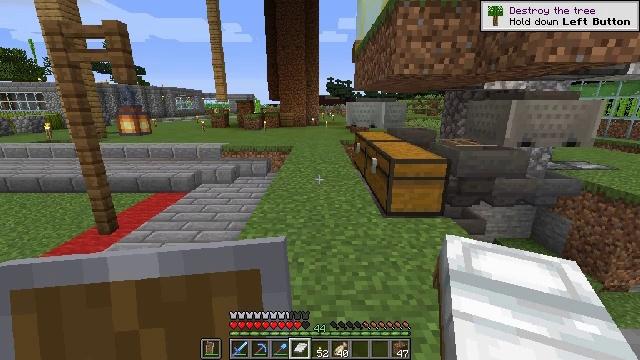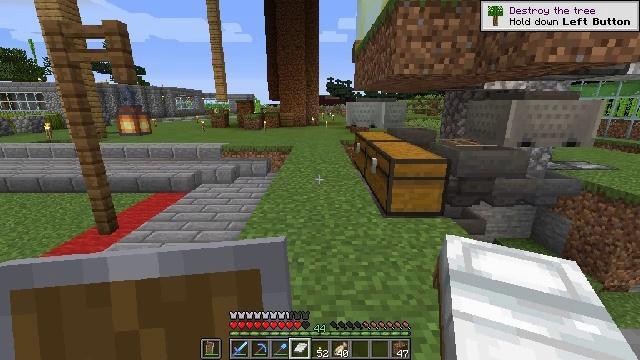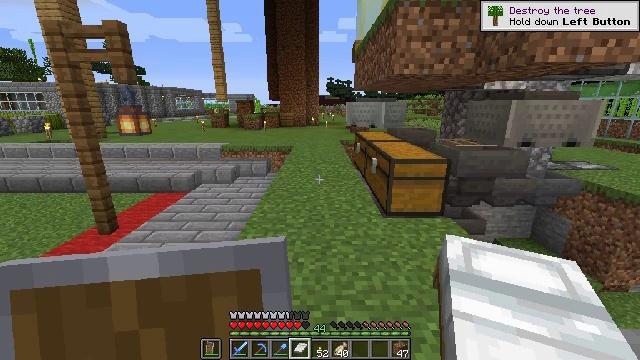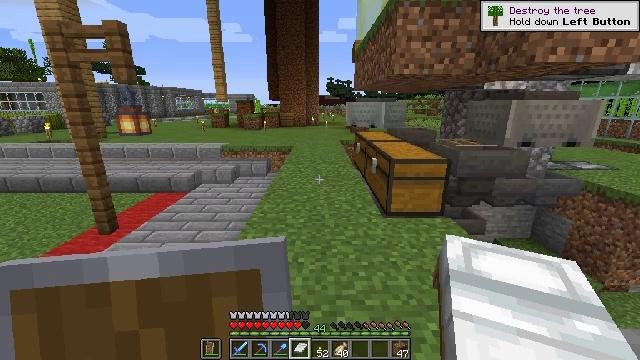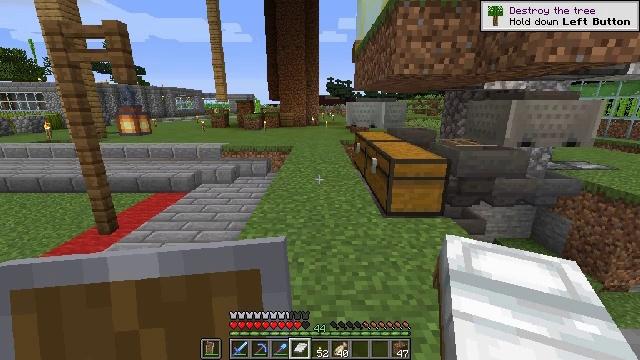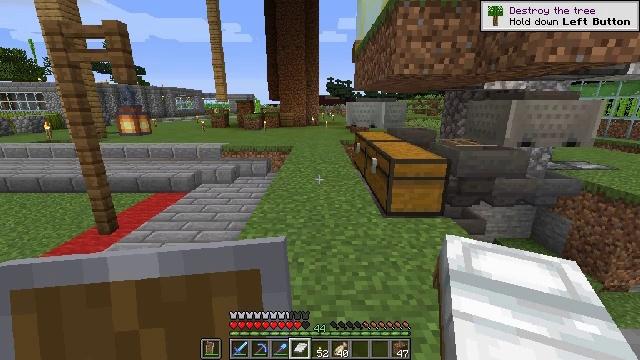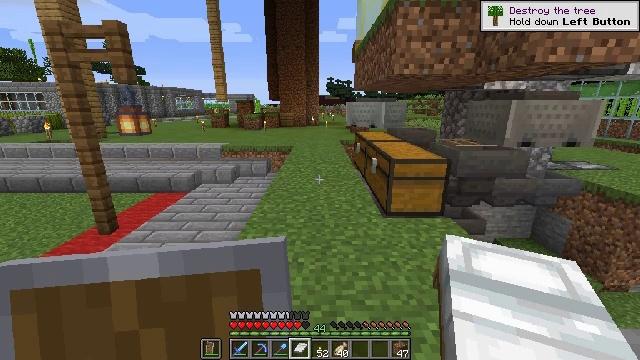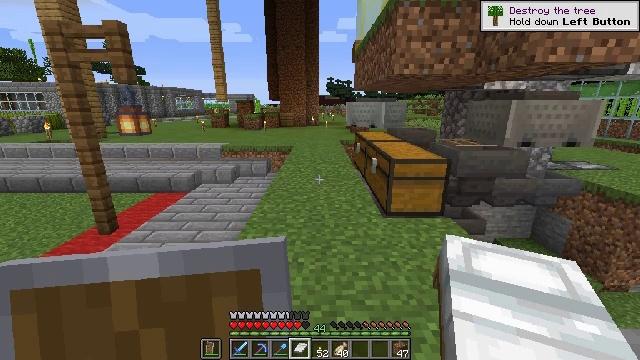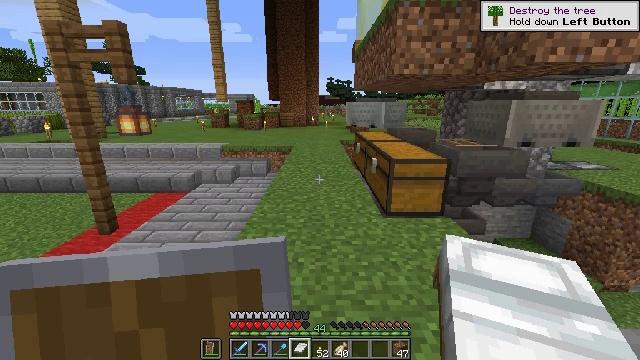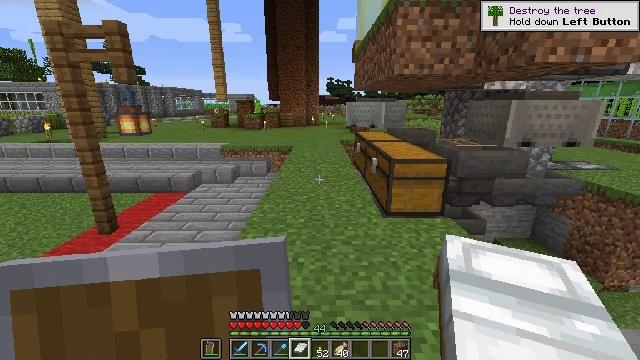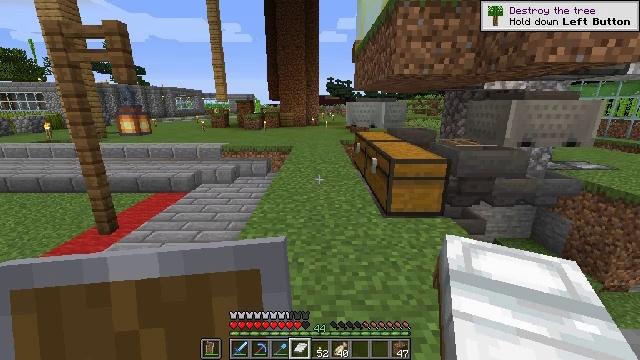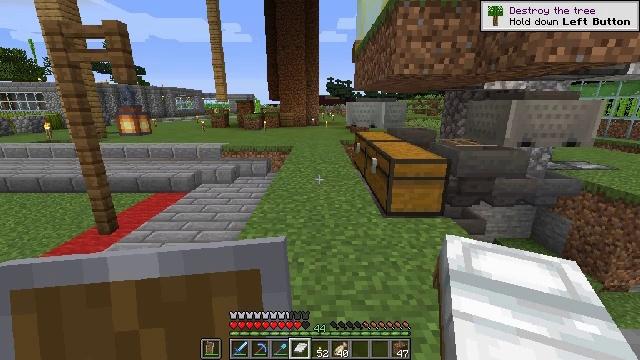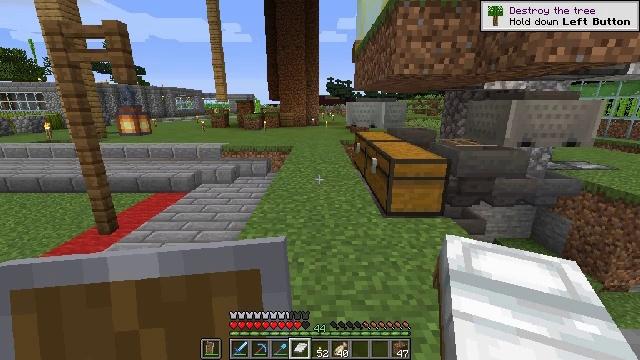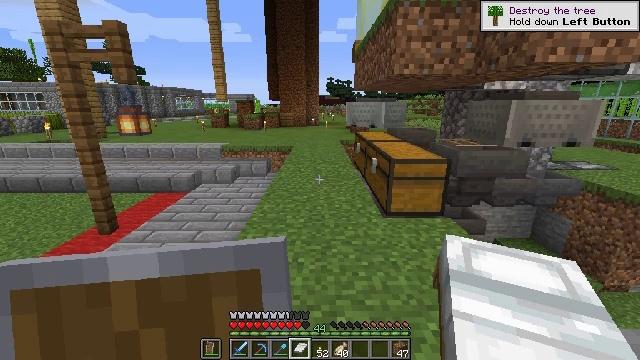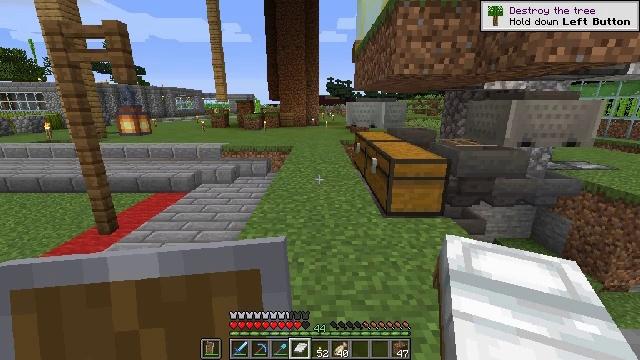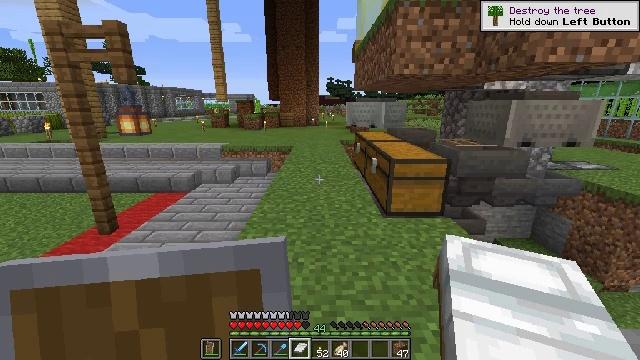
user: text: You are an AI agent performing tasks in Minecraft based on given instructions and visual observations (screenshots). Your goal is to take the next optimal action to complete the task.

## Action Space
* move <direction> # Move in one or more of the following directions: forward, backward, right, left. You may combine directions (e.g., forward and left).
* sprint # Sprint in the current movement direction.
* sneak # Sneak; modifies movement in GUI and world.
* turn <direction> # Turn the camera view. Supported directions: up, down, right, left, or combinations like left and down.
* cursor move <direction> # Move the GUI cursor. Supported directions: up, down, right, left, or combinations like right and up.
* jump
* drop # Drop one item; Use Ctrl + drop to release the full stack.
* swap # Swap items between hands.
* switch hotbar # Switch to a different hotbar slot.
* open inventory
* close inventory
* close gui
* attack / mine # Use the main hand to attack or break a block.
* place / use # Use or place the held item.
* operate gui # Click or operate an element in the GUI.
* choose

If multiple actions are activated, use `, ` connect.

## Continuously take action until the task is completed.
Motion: motion action
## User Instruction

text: Mine the observer block.
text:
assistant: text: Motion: no_op
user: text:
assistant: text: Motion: no_op
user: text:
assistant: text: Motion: no_op
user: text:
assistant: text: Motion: no_op
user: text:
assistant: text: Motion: no_op
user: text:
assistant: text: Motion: no_op
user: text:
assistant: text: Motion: no_op
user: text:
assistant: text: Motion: no_op
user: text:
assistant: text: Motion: no_op
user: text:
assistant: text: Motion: no_op
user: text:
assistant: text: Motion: no_op
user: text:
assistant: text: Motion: no_op
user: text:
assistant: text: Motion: no_op
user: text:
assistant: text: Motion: no_op
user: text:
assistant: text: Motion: no_op
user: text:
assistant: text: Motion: no_op
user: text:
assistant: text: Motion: no_op
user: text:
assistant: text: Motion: no_op
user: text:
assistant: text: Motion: no_op
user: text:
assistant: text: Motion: no_op
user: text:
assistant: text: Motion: no_op
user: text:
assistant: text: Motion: no_op
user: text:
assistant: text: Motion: no_op
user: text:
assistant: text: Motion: no_op
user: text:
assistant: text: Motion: no_op
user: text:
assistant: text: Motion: no_op
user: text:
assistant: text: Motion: no_op
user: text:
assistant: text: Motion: no_op
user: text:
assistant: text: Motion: no_op
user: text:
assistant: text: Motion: no_op